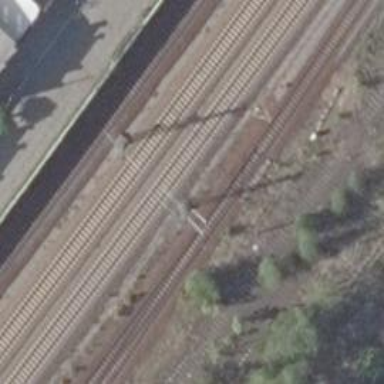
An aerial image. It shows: Railway switch.